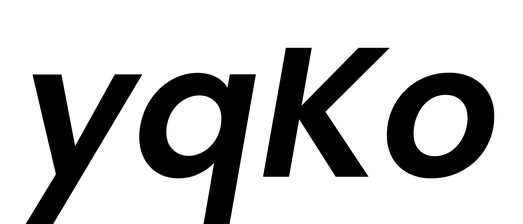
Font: Poppins-SemiBoldItalic